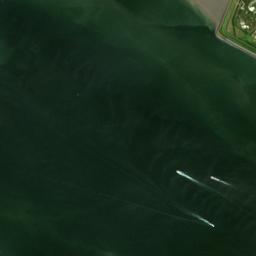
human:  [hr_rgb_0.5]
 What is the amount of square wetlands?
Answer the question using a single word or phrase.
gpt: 0

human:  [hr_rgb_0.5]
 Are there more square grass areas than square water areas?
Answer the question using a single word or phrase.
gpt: no

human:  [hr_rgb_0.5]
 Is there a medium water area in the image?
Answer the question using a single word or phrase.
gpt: yes

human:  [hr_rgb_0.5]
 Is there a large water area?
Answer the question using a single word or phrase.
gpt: yes

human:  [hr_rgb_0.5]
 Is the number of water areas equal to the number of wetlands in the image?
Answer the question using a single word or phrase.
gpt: no

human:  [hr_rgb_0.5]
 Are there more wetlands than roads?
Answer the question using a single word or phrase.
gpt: no

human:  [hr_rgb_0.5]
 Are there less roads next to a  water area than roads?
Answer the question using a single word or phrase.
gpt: no

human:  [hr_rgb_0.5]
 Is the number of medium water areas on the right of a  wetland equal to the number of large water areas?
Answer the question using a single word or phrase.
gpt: no

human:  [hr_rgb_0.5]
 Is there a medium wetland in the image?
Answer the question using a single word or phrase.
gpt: no

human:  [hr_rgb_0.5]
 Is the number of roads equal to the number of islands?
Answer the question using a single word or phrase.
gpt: no

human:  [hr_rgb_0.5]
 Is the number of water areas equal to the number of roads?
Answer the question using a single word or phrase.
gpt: yes

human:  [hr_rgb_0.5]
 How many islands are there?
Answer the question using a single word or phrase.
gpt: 1

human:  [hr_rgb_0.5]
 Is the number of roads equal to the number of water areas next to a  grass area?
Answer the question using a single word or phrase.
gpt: no

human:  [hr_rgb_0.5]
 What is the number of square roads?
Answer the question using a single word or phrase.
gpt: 0

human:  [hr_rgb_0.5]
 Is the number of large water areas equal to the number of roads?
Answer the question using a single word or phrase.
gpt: no

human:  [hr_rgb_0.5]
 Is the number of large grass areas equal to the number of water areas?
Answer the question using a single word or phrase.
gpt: no

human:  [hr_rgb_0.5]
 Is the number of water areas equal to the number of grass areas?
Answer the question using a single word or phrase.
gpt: no

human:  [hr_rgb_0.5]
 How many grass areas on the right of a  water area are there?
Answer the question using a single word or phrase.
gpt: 0

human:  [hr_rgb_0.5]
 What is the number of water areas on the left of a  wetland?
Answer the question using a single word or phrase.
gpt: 0

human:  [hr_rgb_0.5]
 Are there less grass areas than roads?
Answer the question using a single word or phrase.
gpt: no

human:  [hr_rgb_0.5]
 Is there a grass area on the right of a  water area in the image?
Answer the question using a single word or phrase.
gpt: no

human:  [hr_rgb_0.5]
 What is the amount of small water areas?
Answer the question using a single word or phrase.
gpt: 0

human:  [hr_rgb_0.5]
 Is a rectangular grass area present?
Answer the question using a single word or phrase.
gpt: no

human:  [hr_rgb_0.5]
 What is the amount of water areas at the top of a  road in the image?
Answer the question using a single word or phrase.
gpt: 2

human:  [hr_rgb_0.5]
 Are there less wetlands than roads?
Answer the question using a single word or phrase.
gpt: yes

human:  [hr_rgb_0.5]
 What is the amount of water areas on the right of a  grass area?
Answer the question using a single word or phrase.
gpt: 3

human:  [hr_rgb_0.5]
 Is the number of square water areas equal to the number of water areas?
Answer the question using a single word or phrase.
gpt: no

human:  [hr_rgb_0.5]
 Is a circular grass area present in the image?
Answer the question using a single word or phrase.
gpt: no

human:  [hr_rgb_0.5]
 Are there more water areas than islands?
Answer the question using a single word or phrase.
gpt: yes

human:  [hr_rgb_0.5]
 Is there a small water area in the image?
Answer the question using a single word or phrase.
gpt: no

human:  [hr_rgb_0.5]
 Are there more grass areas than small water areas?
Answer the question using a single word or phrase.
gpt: yes

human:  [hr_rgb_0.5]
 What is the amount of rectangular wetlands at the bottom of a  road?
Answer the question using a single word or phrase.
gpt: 0

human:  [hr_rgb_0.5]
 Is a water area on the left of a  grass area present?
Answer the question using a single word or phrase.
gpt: yes

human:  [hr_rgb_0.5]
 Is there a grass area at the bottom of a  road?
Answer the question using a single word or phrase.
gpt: yes

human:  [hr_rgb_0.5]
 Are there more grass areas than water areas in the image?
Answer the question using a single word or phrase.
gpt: yes

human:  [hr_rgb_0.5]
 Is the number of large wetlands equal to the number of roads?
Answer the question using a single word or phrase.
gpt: no